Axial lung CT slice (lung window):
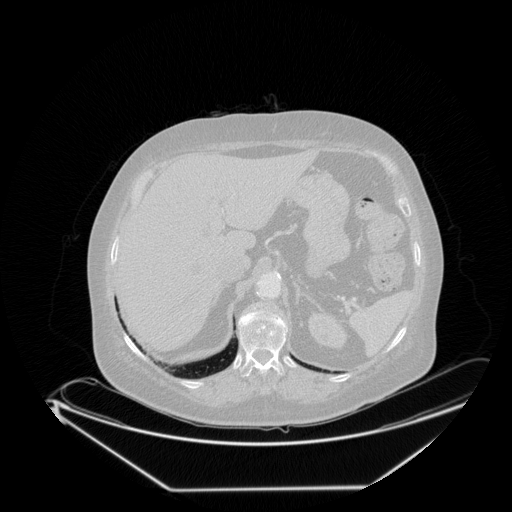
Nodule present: no